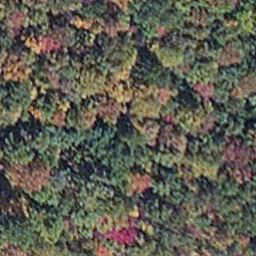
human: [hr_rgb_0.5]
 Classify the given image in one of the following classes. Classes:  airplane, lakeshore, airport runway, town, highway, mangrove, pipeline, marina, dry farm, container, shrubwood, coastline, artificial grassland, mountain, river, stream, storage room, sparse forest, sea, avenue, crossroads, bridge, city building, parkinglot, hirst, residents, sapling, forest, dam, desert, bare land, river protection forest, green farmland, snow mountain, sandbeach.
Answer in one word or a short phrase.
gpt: mangrove